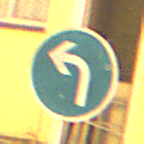
Verkehrszeichen: VorgeschriebeneFahrtrichtungLinks
Umgebung: Outdoor, Urban
Tageszeit: Night
Wetter: Clear
Licht: Artificial
Jahreszeit: NotSpecified
Kontrast: HighContrast